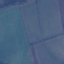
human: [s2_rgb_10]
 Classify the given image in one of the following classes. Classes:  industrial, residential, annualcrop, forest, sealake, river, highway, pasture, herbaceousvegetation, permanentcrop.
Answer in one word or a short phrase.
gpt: AnnualCrop